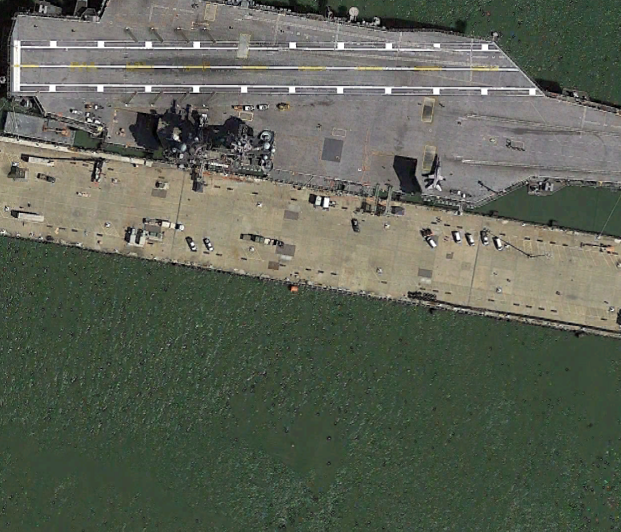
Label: aircraft_carrier